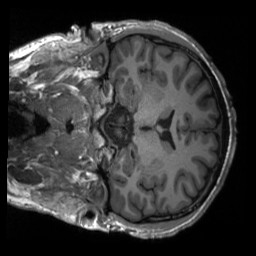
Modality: T1w
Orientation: coronal
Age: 24
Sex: male
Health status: healthy
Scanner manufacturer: siemens
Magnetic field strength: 3 T
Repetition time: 2.3 s
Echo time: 0.00232 s